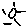
Label: sun